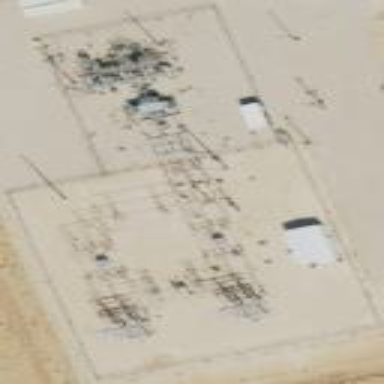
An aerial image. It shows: Power substation specializing in generation.